Current action and preconditions to check: trajectory_clear

Your task: For each precondition in the list above, predict whether it will hold at this action.

Consider the current scene as observed from the mobile robot's camera, and analyze the predicted future states of all dynamic agents (e.g., people, animals, vehicles, or any moving entities) within the NEXT SECOND.

IMPORTANT: Only answer "very likely" if you are absolutely certain—based on strong, clear evidence—that a dynamic agent will violate the precondition in the predicted future state. Do NOT answer "very likely" for unlikely, ambiguous, or low-probability risks.

Ask yourself for each precondition: Is there a high probability, with clear and convincing evidence, that the predicted future states of any dynamic agent will interfere with the predicted future state of the currently executing action within the NEXT SECOND, causing that precondition to fail?

Assess the risk level based on these predictions. Use "likely" or "very likely" if motions create a clear risk of interference.

Use "neutral" or "improbable" if agents are nearby but their predicted paths are clearly diverging or non-conflicting.

Failure Risk Categories: "very improbable", "improbable", "neutral", "likely", "very likely"

Answer Format: Output ONLY the probability_of_failure value from these categories: "very improbable", "improbable", "neutral", "likely", "very likely"

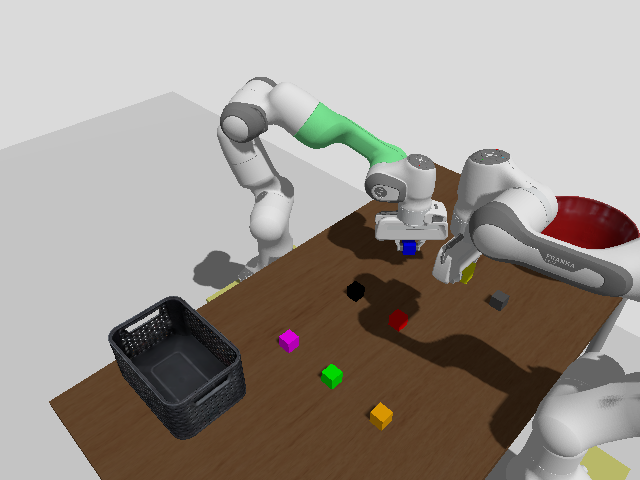

Answer: very improbable